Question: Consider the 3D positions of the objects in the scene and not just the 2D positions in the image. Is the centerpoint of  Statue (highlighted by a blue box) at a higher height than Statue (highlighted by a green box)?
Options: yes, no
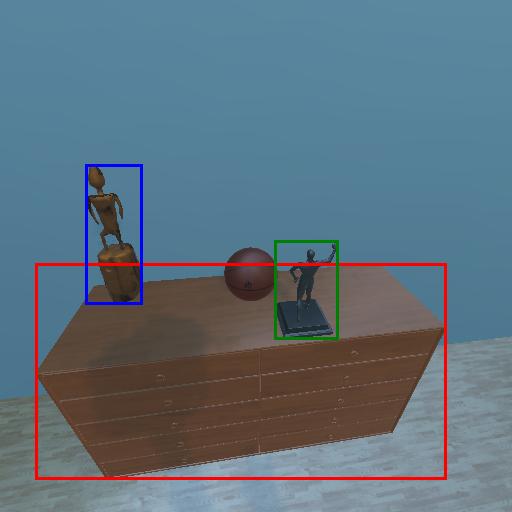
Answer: yes